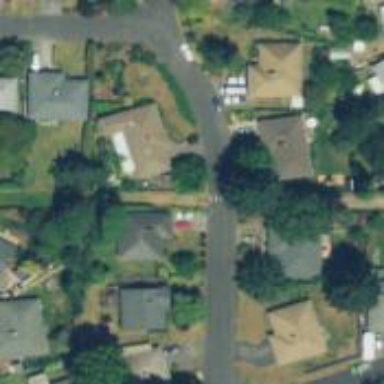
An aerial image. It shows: Alleyway designated as service road.